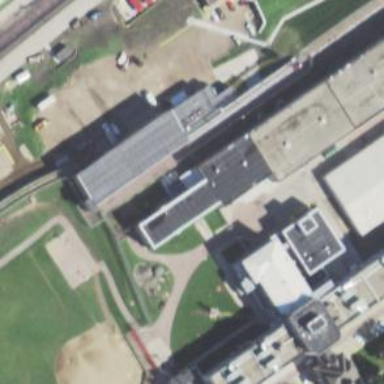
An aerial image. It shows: Prison facility surrounded by fence.